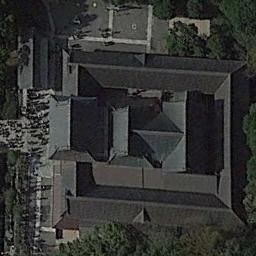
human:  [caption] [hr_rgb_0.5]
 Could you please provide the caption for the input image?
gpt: There are many red palaces here .

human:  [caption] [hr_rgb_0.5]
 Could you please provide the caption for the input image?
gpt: The dark gray palace is surrounded by a grove of trees .

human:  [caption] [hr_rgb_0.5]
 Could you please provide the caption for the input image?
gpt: The palace is on the open place next to some trees .

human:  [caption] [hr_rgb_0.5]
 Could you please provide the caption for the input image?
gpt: Many trees of different sizes are beside the palace .

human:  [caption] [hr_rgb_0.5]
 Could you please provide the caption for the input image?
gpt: There are some green trees beside the black palace .